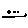
Label: moon